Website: bh-photo
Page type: review-order
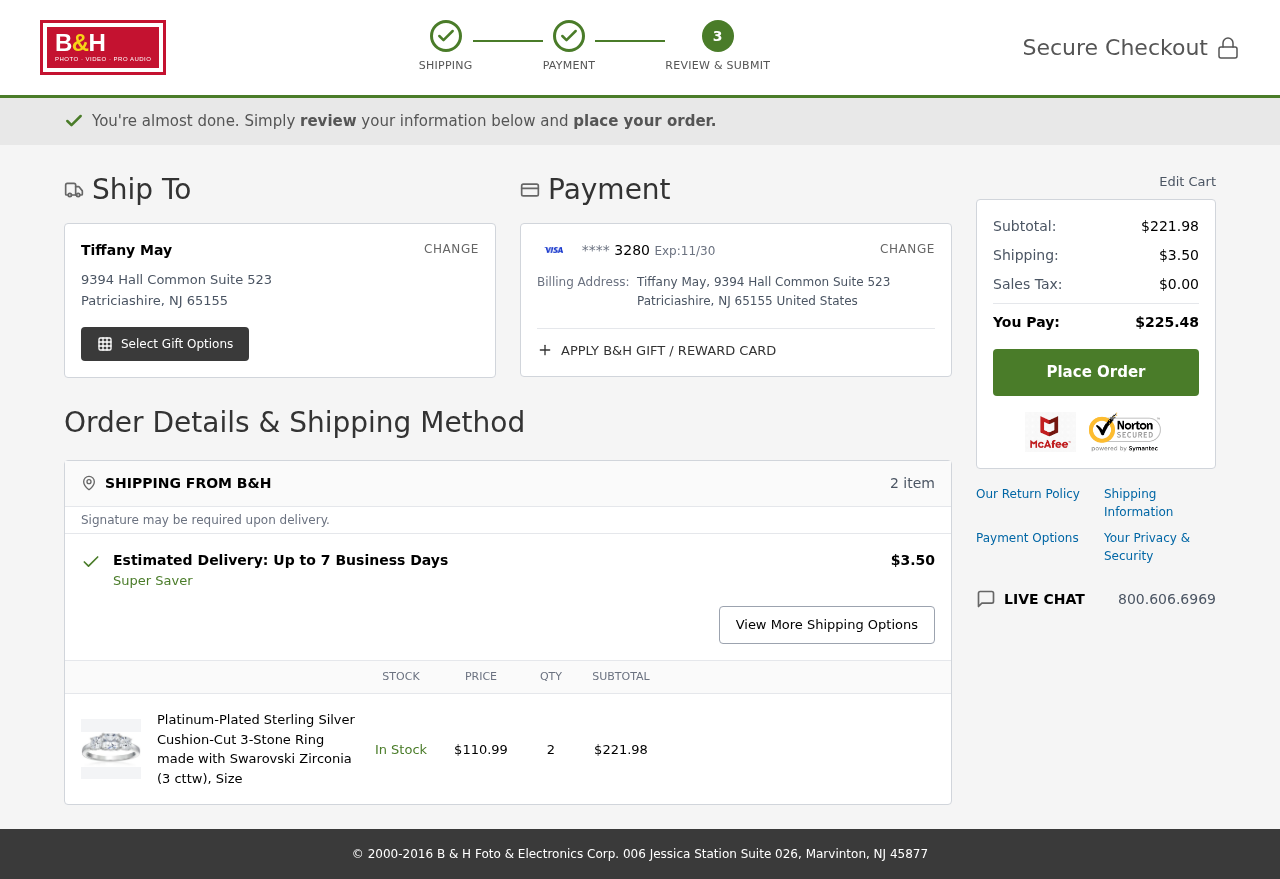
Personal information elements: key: PII_CARD_EXPIRY
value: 11/30
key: PII_CARD_LAST4
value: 3280
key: PII_CITY
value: Patriciashire
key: PII_COUNTRY
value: United States
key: PII_FULLNAME
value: Tiffany May
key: PII_POSTCODE
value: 65155
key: PII_STATE_ABBR
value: NJ
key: PII_STREET
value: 9394 Hall Common Suite 523
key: PII_FULLNAME2
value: Tiffany May
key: PII_CITY2
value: Patriciashire
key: PII_STATE_ABBR2
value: NJ
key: PII_POSTCODE_FULL
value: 65155
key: PII_POSTCODE_NUMERIC
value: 65155
Product elements: key: PRODUCT1_NAME
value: Platinum-Plated Sterling Silver Cushion-Cut 3-Stone Ring made with Swarovski Zirconia (3 cttw), Size
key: PRODUCT1_PRICE
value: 110.99
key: PRODUCT1_QUANTITY
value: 2
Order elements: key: ORDER_NUM_ITEMS
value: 2 item
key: ORDER_SHIPPING_COST
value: $3.50
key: ORDER_SUBTOTAL
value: $221.98
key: ORDER_SUBTOTAL2
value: $221.98
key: ORDER_SHIPPING_COST2
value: $3.50
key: ORDER_TAX
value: $0.00
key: ORDER_TOTAL
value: $225.48